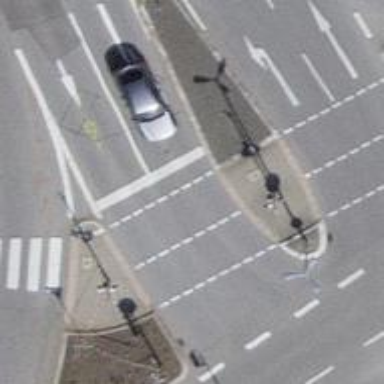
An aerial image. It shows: Road with traffic signals at the crossing.